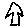
Label: house